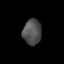
Tissue: prostate
Cell type: Epithelial cells
Senescence score: 0.3388
Nuclear area (px): 460
Mean DAPI intensity: 80.054